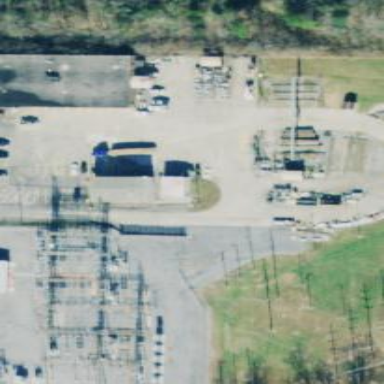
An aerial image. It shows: Industrial depot used for utility purposes.